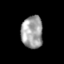
Tissue: skin
Cell type: Epithelial cells
Senescence score: 0.2663
Nuclear area (px): 687
Mean DAPI intensity: 160.52